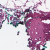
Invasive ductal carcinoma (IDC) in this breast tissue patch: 0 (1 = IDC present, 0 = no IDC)